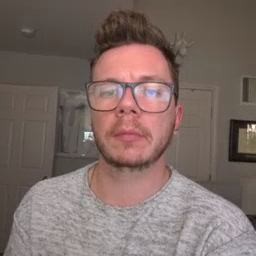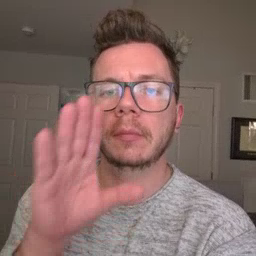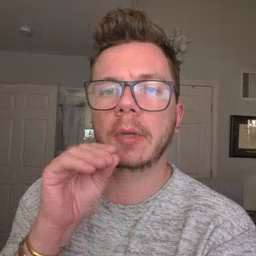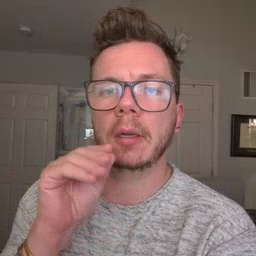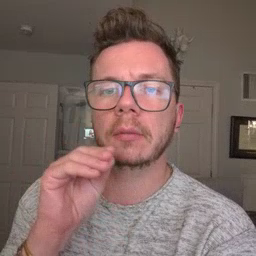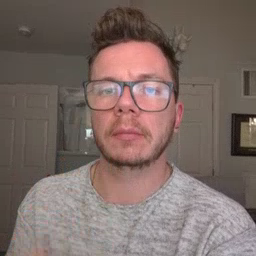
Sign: duck